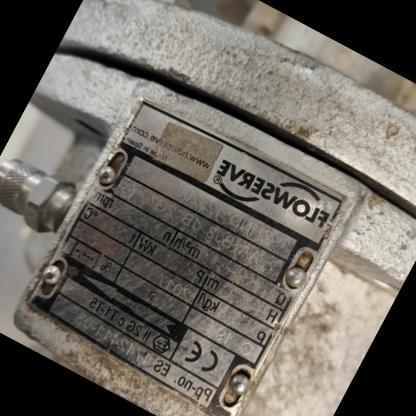
Klasa: tabliczka-znamionowa